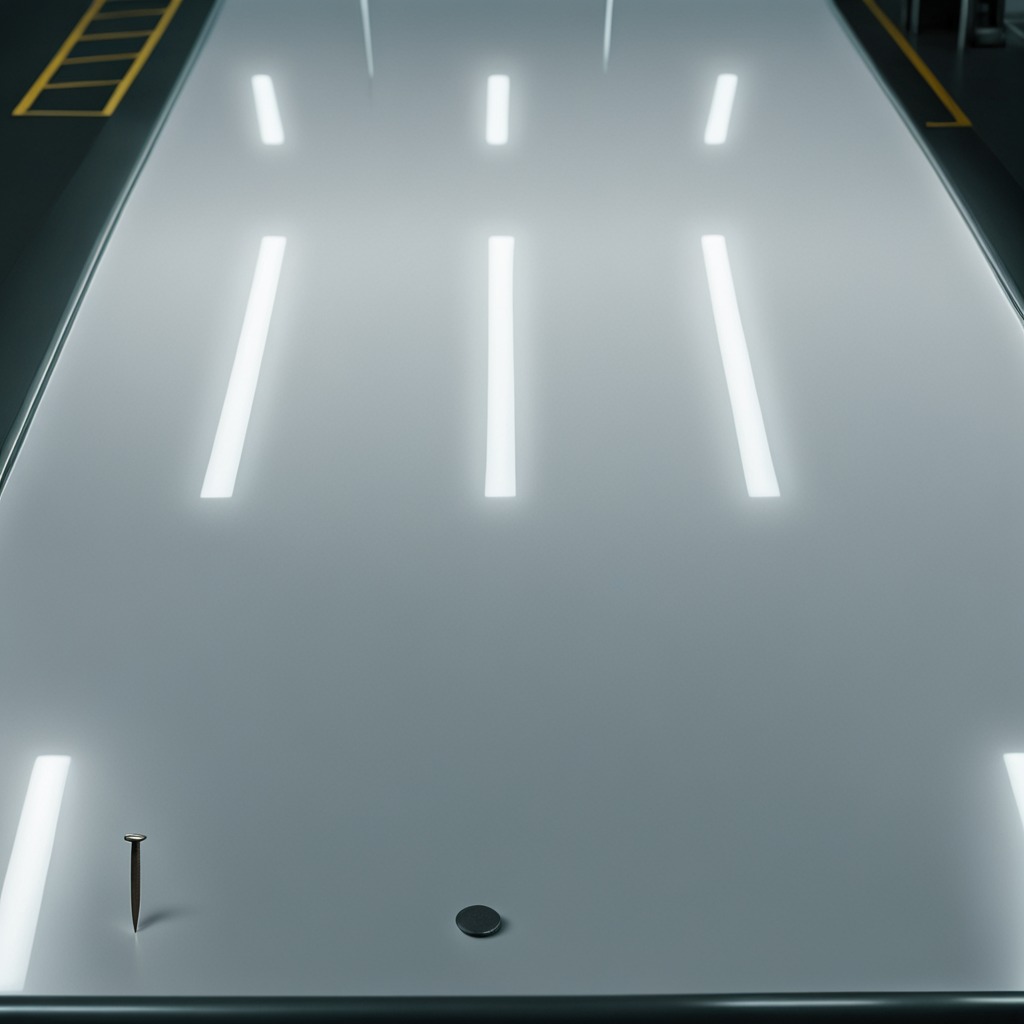
An iron nail is lying on a table in a ship maintenance bay.